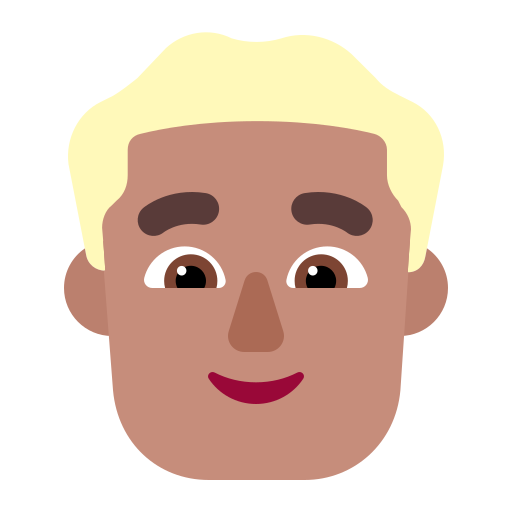
man blonde hair flat